Question: I have a kendo grid with a custom popup:
'''
columns.Command(commands =>
{
commands.Edit();
}
.Editable(editing => editing.Mode(Kendo.Mvc.UI.GridEditMode.PopUp))
'''
Each time I click the edit button the window pops up but when I close it the window is not removed from the DOM.
I saw this post: <URL> and Telerik says the issue has been fixed.
What are some things that would cause this behavior?
This grid is nested in a Kendo TabStrip if that helps. Other than that I don't see anything out of the ordinary. The popup is entirely managed by the grid.
So I got the un-minimized code for the grid (kendo.grid.min.js, version 2013.3.1119, starting at line 1172), slopped it into my project and modified just the following with the two log statements to verify that destroy is being bound and called:
'''
_destroyEditable: function () {
var that = this;
var destroy = function () {
if (that.editable) {
// My edit
console.log("...destroy() called");
that._detachModelChange();
that.editable.destroy();
that.editable = null;
that._editContainer = null;
}
};
if (that.editable) {
if (that._editMode() === "popup") {
// My edit
console.log("Binding destroy() to 'deactivate'...");
that._editContainer.data("kendoWindow").bind("deactivate", destroy).close();
} else {
destroy();
}
}
},
'''
Each time I click edit and then close the window I see the expected two messages yet the window is not removed. Here is a screenshot of the debugger:

The outlined windows are the dom elements generated.
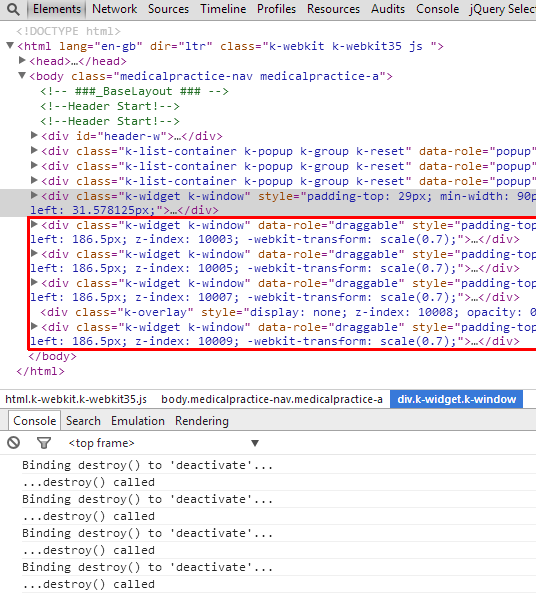
Answer: After much trial and error and deep diving it turns out this problem has to do with our scripts in our site's layout. At some point whomever setup the kendo scripts put in not only the 'kendo.all.min.js' but right after it 'kendo.web.min.js', 'kendo.aspnetmvc.min.js' and then about 10 individual kendo.*.js including the grid.
After viewing this link:
<URL>
I realized that the site is creating these objects multiple times. Removing the script references in accordance to the link above resolves the issue.